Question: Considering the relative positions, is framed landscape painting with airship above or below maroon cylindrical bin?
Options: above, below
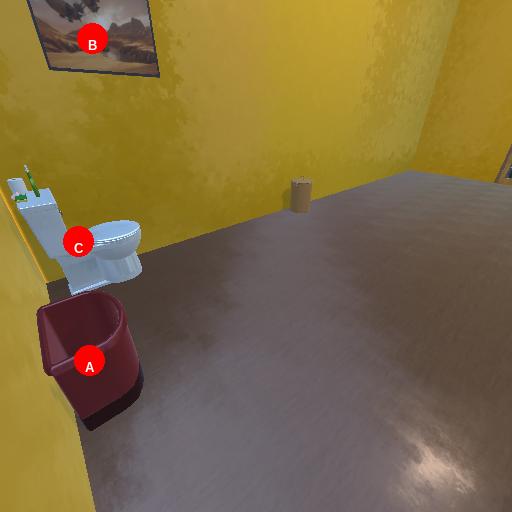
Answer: above